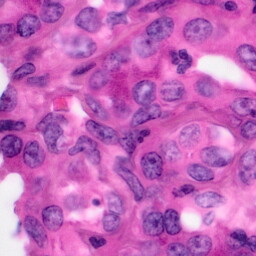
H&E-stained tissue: Pancreatic